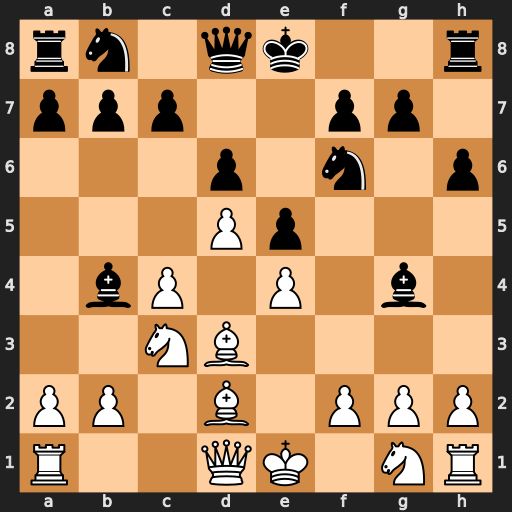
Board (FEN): rn1qk2r/ppp2pp1/3p1n1p/3Pp3/1bP1P1b1/2NB4/PP1B1PPP/R2QK1NR
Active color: w
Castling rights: KQkq
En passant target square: -
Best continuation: Qa4+ c6 Qxb4